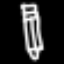
Label: pencil